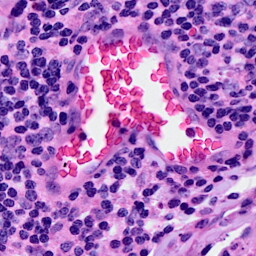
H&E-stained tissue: Breast